Interaction volume radius: 10 \u00c5
Interaction volume height: 25 \u00c5
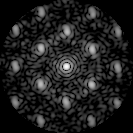
Disorder parameter: 0.4172